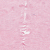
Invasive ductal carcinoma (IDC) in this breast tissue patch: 0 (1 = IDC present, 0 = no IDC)